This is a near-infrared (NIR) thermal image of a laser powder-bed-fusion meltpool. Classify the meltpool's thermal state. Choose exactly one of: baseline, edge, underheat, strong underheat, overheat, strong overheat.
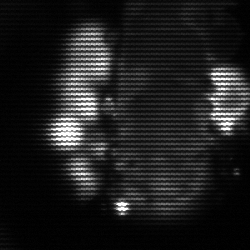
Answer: strong underheat